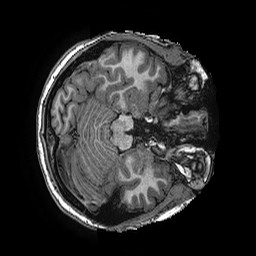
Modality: T1w
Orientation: axial
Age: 16
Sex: female
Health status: ill
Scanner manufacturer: ge
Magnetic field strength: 3 T
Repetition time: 0.0077 s
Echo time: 0.003436 s